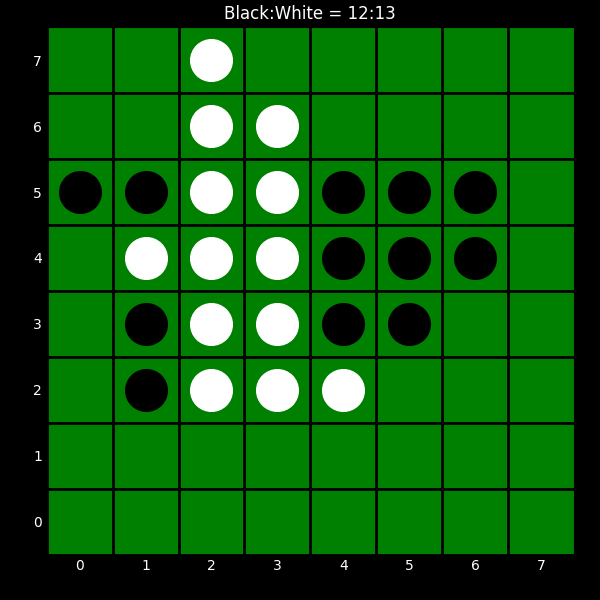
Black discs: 12
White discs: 13